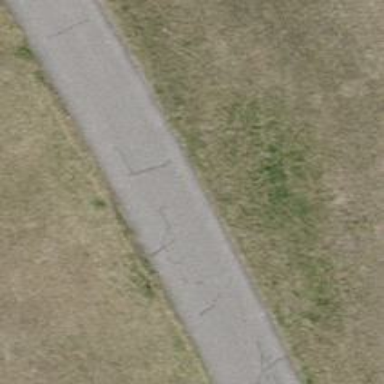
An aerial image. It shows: Unclassified paved road.